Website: walmart
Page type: receipt
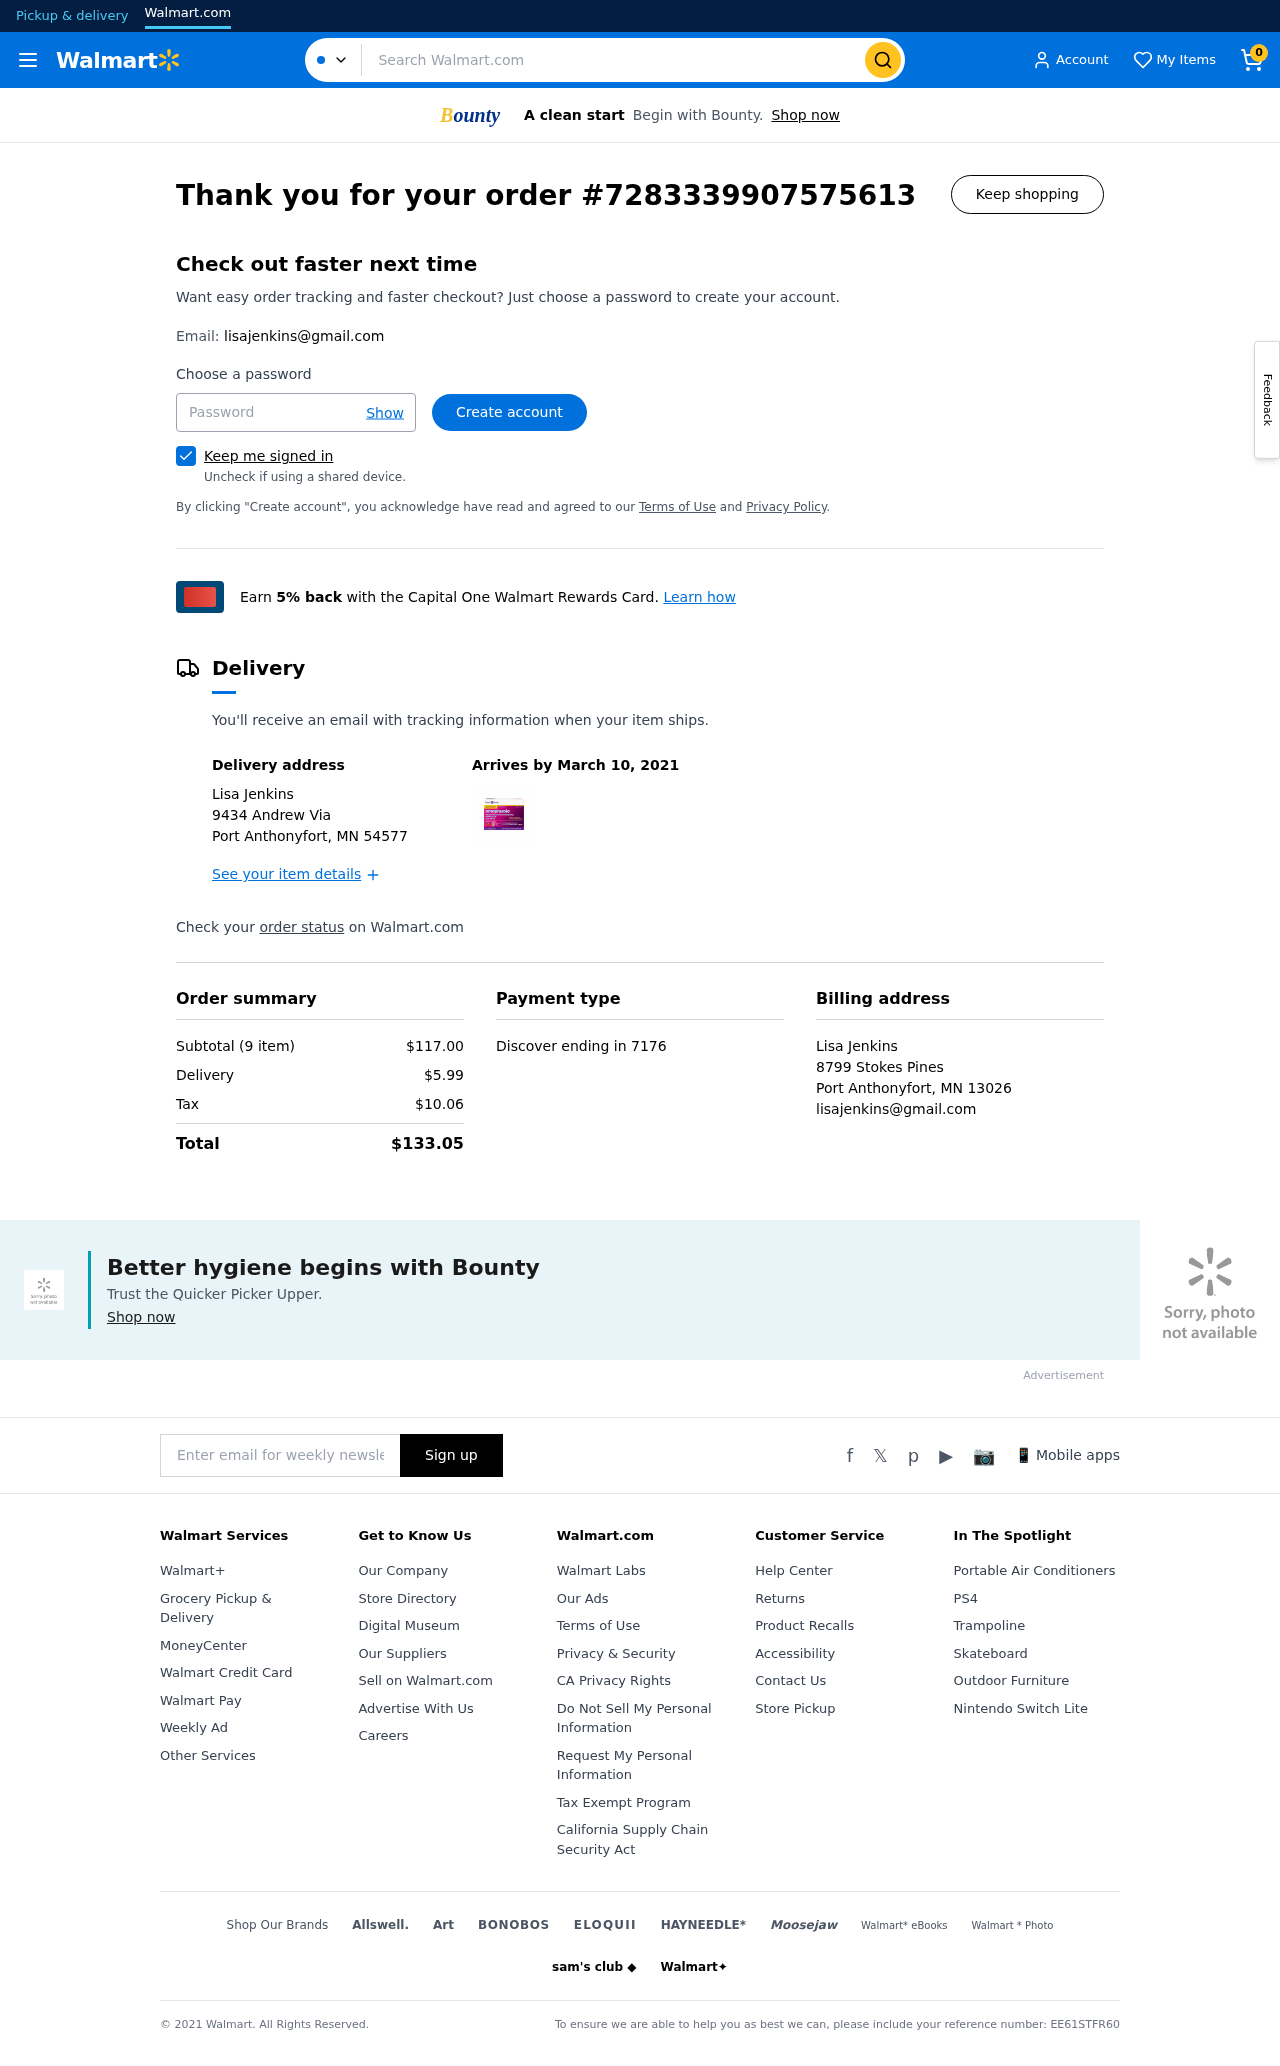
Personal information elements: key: PII_CARD_LAST4
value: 7176
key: PII_CARD_TYPE
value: Discover
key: PII_CITY_STATE_ZIP
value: Port Anthonyfort, MN 54577
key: PII_CITY_STATE_ZIP2
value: Port Anthonyfort, MN 13026
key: PII_EMAIL
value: lisajenkins@gmail.com
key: PII_EMAIL2
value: lisajenkins@gmail.com
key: PII_FULLNAME
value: Lisa Jenkins
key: PII_FULLNAME2
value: Lisa Jenkins
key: PII_STREET
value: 9434 Andrew Via
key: PII_STREET2
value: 8799 Stokes Pines
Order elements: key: ORDER_NUM_ITEMS
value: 0
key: ORDER_ID
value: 7283339907575613
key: ORDER_DELIVERY_DATE
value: March 10, 2021
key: ORDER_NUM_ITEMS
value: Subtotal (9 item)
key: ORDER_SUBTOTAL
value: $117.00
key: ORDER_SHIPPING_COST
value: $5.99
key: ORDER_TAX
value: $10.06
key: ORDER_TOTAL
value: $133.05
Search elements: key: HEADER_SEARCH
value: Search Walmart.com